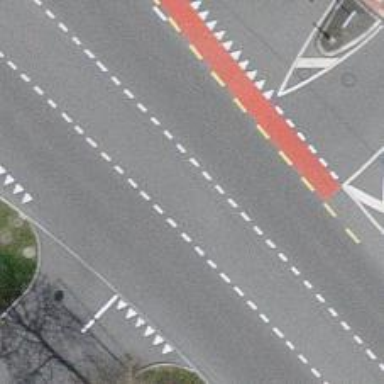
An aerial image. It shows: Primary highway with asphalt surface and designated lane for cyclists.